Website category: book
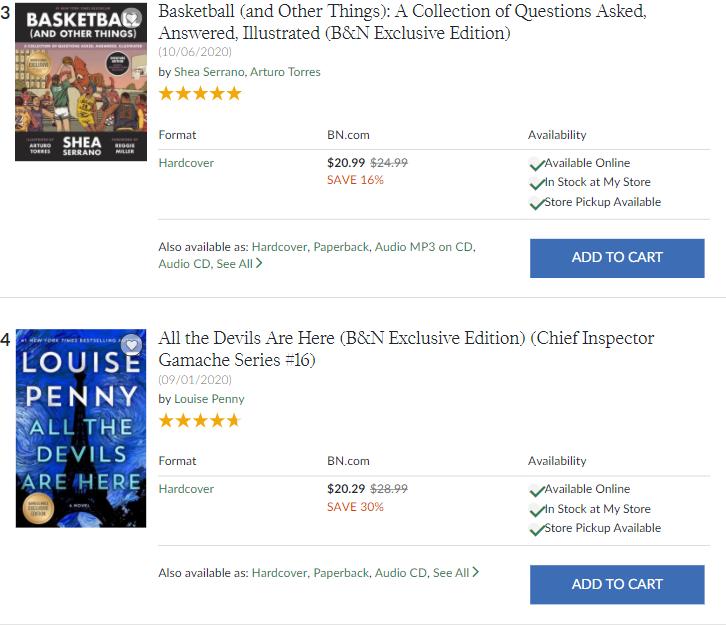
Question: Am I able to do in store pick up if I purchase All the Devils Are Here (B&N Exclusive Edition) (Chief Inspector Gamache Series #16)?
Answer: yes

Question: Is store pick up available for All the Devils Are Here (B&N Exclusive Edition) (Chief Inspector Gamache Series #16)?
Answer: yes

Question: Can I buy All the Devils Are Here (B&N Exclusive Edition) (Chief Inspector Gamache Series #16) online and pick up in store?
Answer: yes